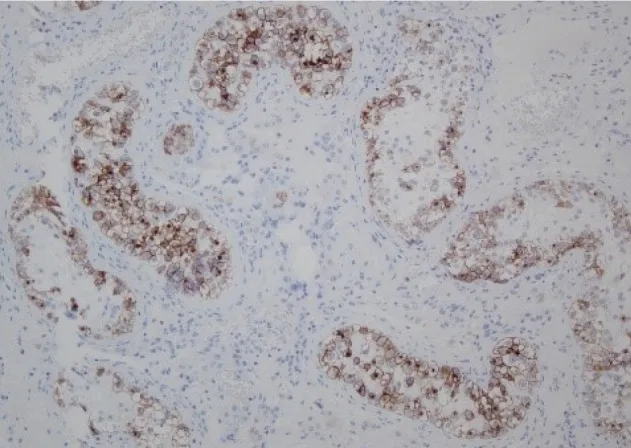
D2-40 (podoplanin) staining x 100. The tumor cell membrane stains brown color. Consistent with GCNIS diagnosis.
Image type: pathology (immunostaining)